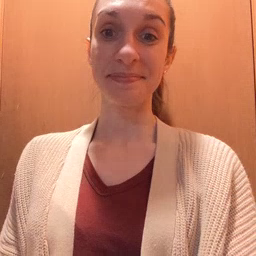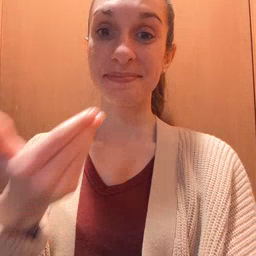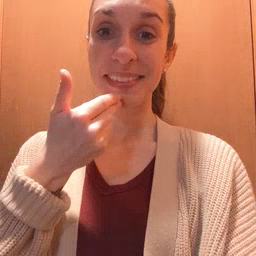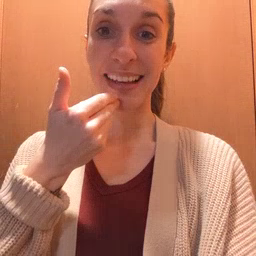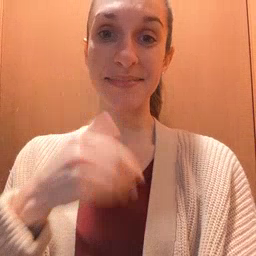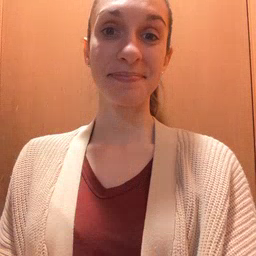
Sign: pizza